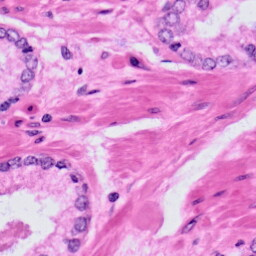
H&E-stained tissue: Prostate